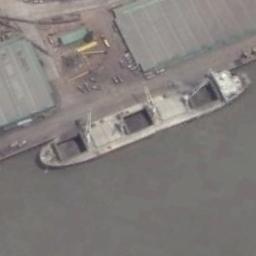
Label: ship